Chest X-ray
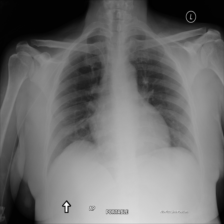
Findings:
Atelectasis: negative
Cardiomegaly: negative
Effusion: negative
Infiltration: negative
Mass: negative
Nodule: negative
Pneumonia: negative
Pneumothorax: negative
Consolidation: negative
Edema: negative
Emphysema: negative
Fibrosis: negative
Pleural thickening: negative
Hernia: negative